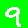
Digit: 9